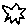
Label: star